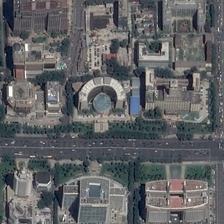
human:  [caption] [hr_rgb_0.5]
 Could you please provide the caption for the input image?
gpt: tall buildings are surrounded by dark green trees .

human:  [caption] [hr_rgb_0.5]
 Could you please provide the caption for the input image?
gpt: many trade buildings and green trees are in a commercial area .

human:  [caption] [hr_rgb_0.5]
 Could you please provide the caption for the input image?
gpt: the trade area is divided into four parts by the road .

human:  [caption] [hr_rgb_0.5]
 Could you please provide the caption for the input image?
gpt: many trade buildings and green trees are in a commercial area .

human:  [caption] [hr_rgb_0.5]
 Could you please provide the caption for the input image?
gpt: the trade area is divided into four parts by the road .